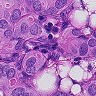
Metastatic tissue present: yes